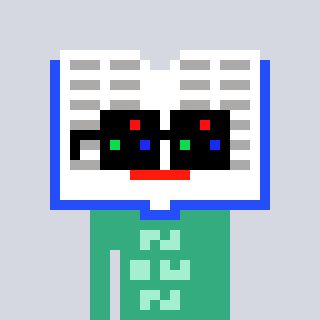
a pixel art character with square black sunglasses, a dictionary-shaped head and a teal-colored body on a cool background